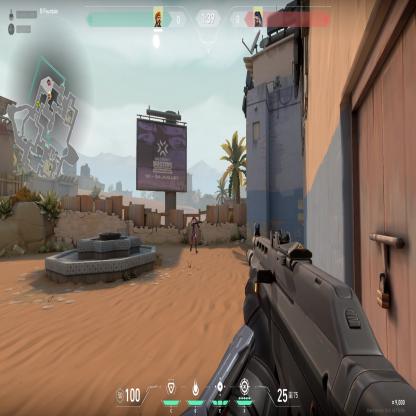
Label: enemy